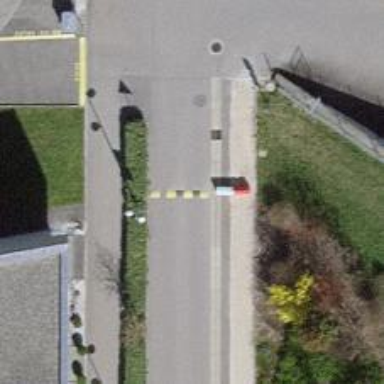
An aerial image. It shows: Bump for traffic calming.